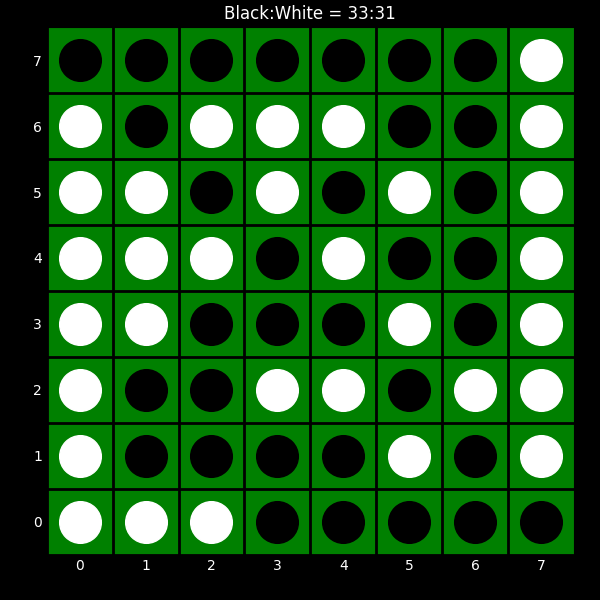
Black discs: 33
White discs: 31